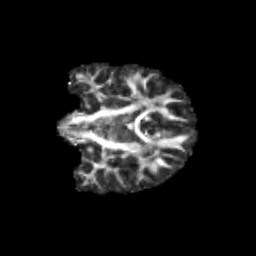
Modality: FA
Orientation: coronal
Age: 13
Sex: male
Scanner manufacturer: siemens
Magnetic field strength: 3 T
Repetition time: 3.8 s
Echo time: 0.07 s